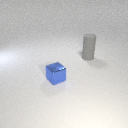
small gray rubber cylinder behind small blue metal cube